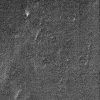
Atmospheric dust classification: not_dusty